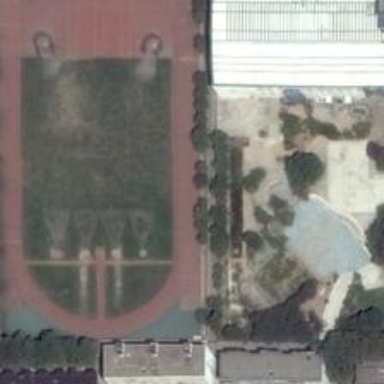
This is an old football field, next to the various buildings around .